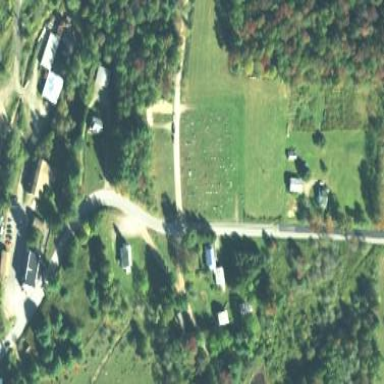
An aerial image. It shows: Cemetery.